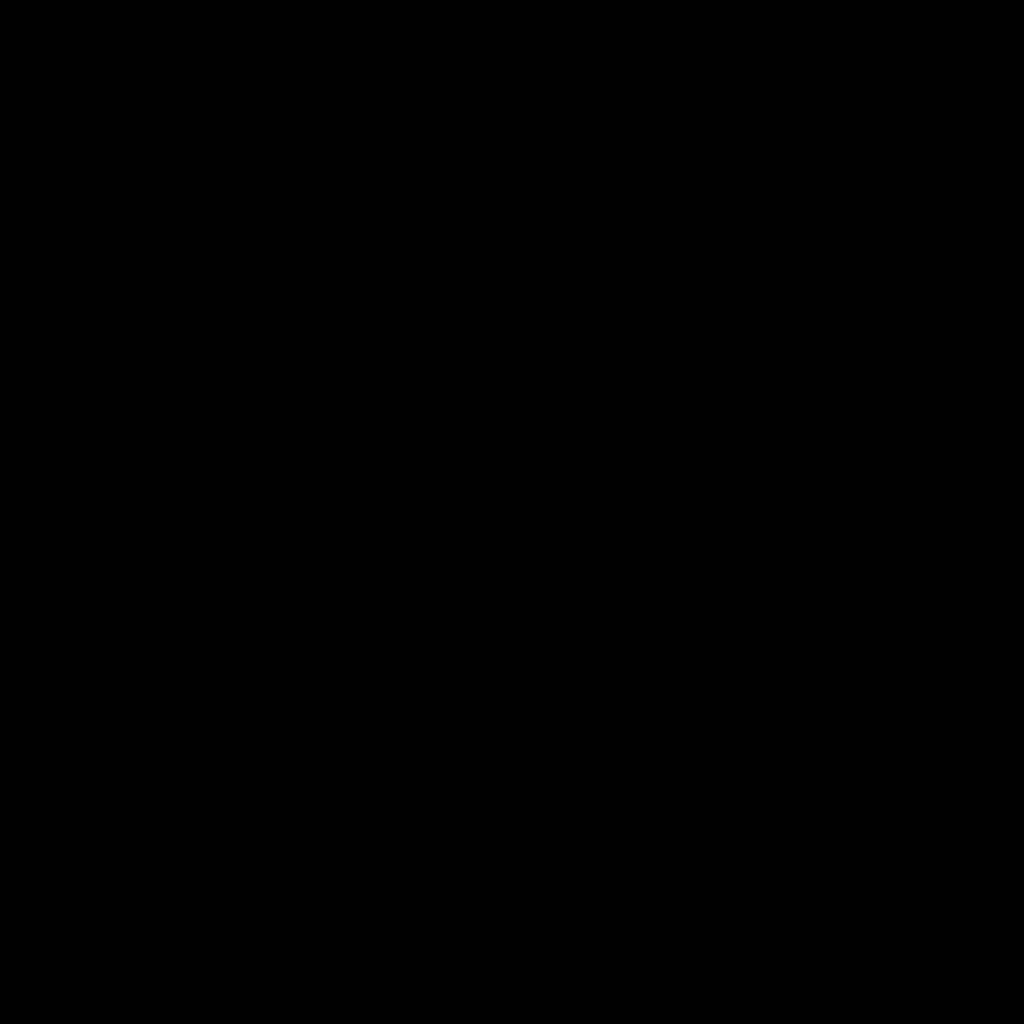
Texture map type: Metalness